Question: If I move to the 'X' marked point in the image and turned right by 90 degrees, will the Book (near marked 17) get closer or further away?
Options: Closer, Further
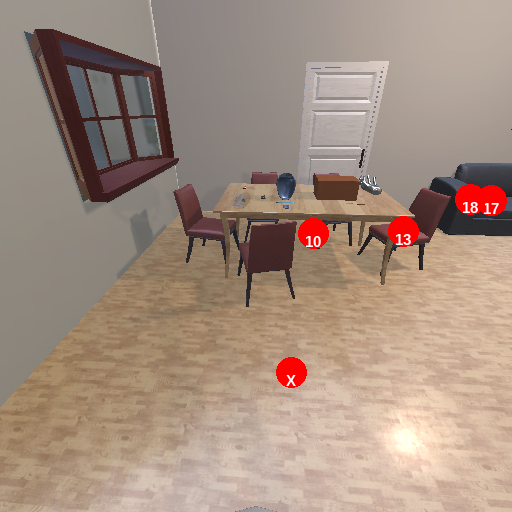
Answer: Closer